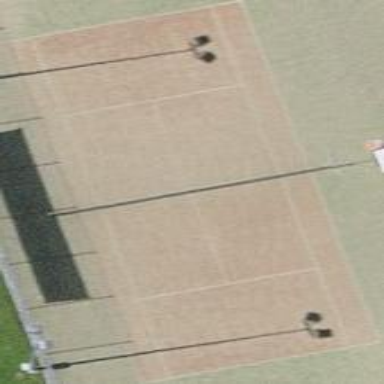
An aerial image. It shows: Tennis court on the leisure land pitch.